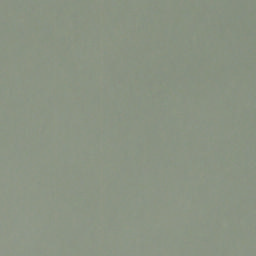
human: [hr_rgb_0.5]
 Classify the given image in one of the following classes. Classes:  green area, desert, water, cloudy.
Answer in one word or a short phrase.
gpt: cloudy